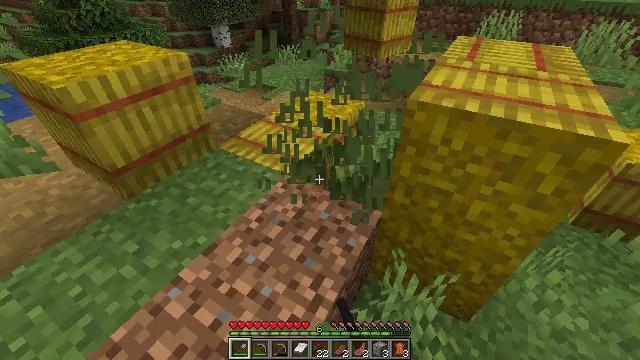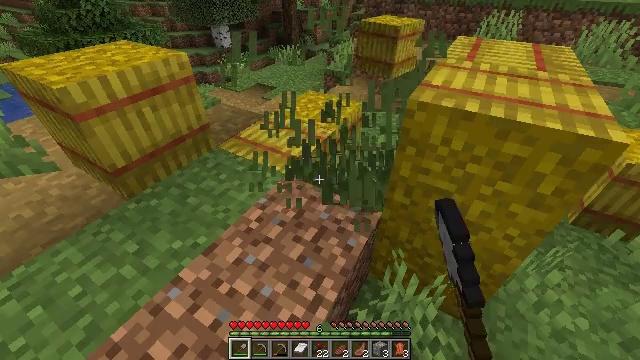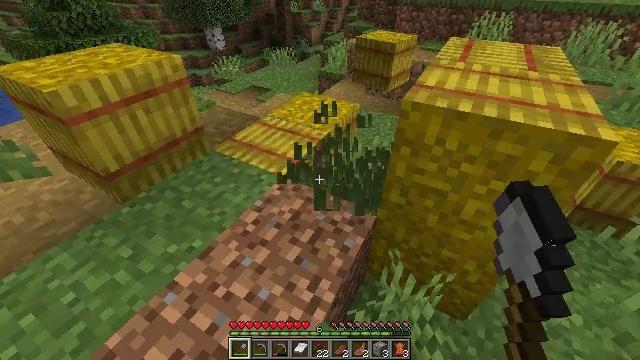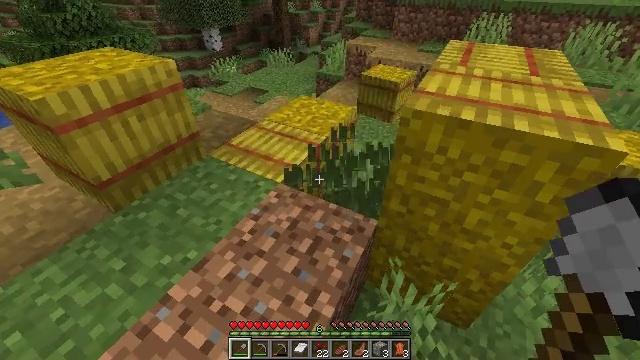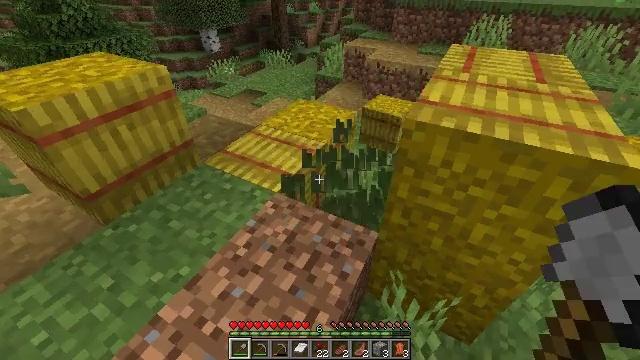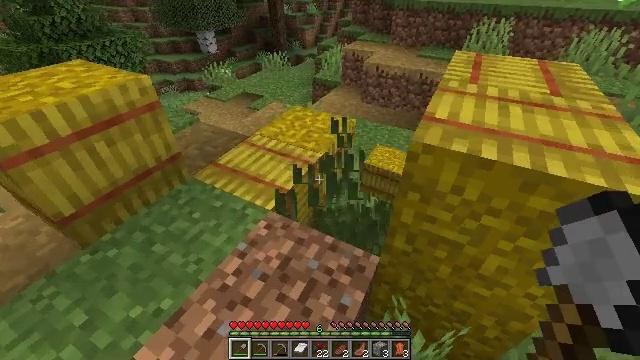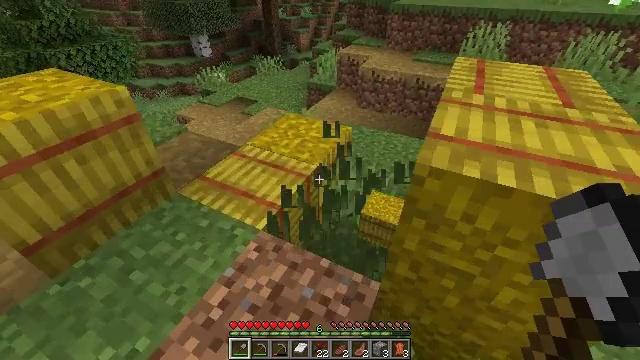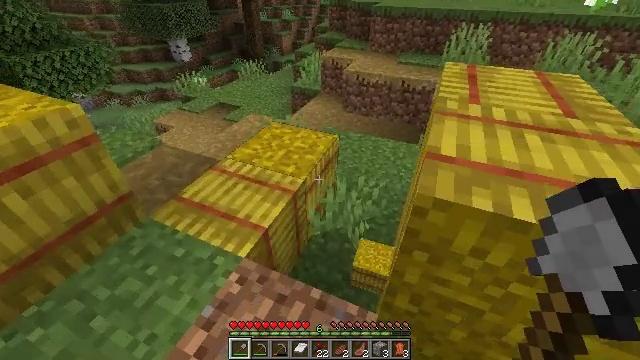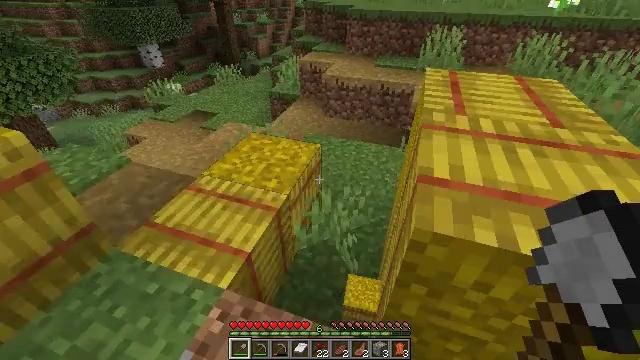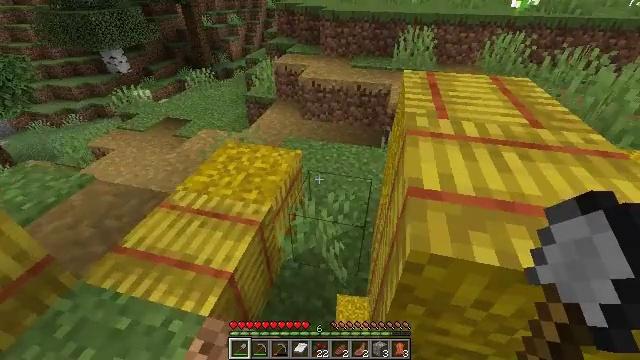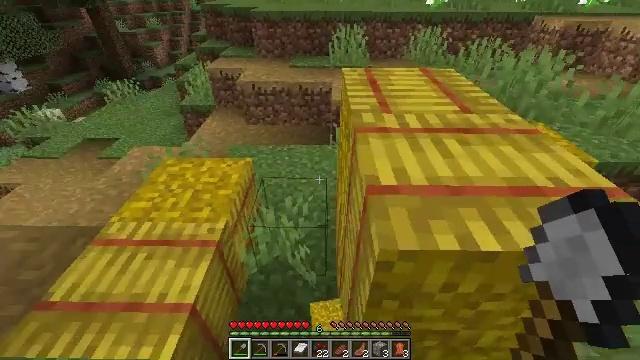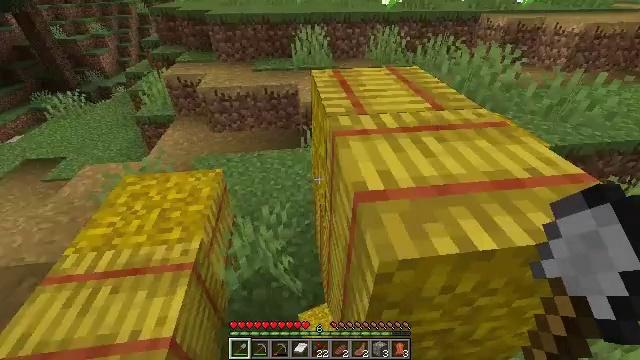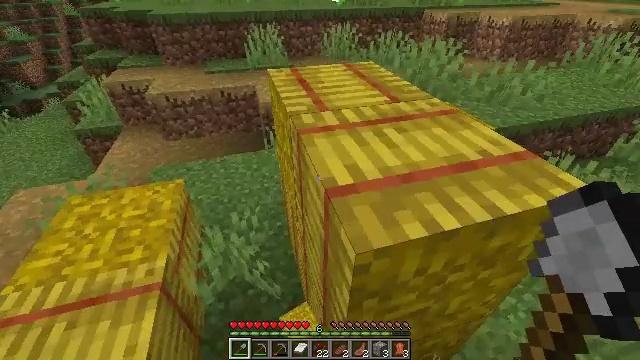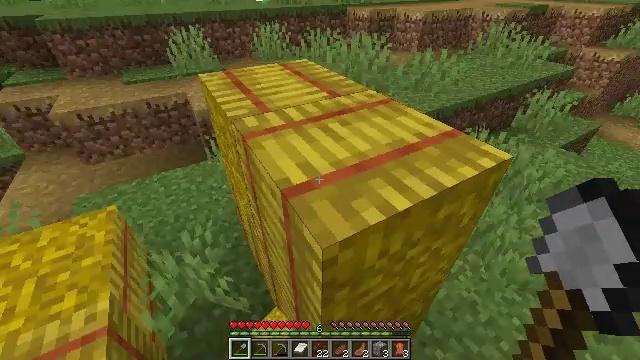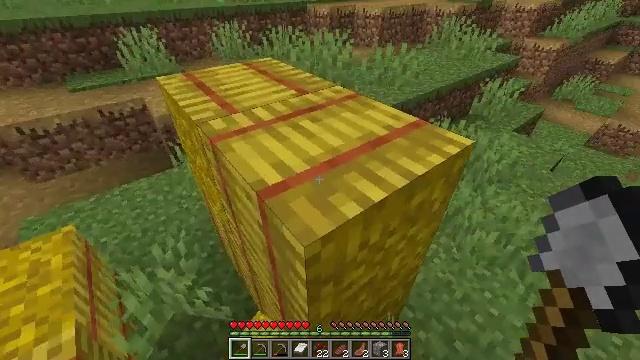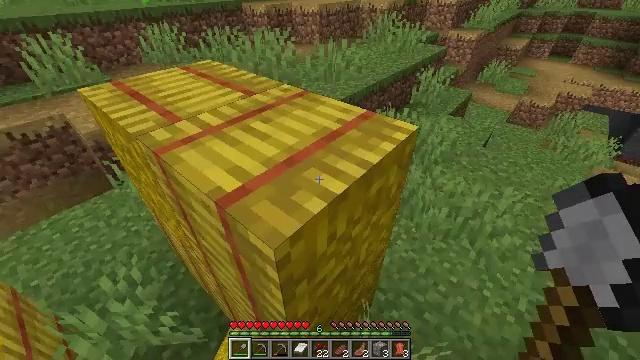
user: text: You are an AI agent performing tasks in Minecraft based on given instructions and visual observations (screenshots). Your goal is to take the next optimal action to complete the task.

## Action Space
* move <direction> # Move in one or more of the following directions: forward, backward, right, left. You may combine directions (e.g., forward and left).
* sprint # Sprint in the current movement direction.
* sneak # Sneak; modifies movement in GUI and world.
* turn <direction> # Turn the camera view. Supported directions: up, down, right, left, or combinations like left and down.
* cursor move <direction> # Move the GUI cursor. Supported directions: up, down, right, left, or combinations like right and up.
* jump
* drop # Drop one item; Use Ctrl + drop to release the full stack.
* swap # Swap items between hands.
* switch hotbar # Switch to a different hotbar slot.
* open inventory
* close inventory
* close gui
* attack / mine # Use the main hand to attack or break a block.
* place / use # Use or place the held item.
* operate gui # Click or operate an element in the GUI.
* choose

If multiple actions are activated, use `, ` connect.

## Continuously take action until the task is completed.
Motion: motion action
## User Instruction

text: Harvest hay blocks from the village.
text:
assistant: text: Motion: no_op
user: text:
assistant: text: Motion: turn right
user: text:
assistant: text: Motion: move forward
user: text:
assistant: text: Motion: move forward
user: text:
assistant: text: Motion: move forward
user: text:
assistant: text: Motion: move forward, turn right
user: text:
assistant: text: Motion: move forward, turn right
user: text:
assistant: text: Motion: move forward, turn right
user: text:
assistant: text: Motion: turn right
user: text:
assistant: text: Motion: turn right
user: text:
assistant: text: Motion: turn right
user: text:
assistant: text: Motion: turn right
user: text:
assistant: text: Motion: turn right
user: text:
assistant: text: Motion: turn right
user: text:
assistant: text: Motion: turn right
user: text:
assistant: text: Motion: turn right
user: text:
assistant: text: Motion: no_op
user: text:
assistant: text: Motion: attack / mine
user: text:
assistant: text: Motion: attack / mine
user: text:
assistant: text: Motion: attack / mine
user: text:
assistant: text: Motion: attack / mine
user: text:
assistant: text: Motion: attack / mine
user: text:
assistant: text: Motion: attack / mine
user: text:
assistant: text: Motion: attack / mine
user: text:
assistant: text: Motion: attack / mine
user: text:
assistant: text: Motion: attack / mine
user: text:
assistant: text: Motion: attack / mine
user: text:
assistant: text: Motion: attack / mine
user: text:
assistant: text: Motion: attack / mine
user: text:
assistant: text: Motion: attack / mine